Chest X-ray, AP view. Patient: 22 years old, sex M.
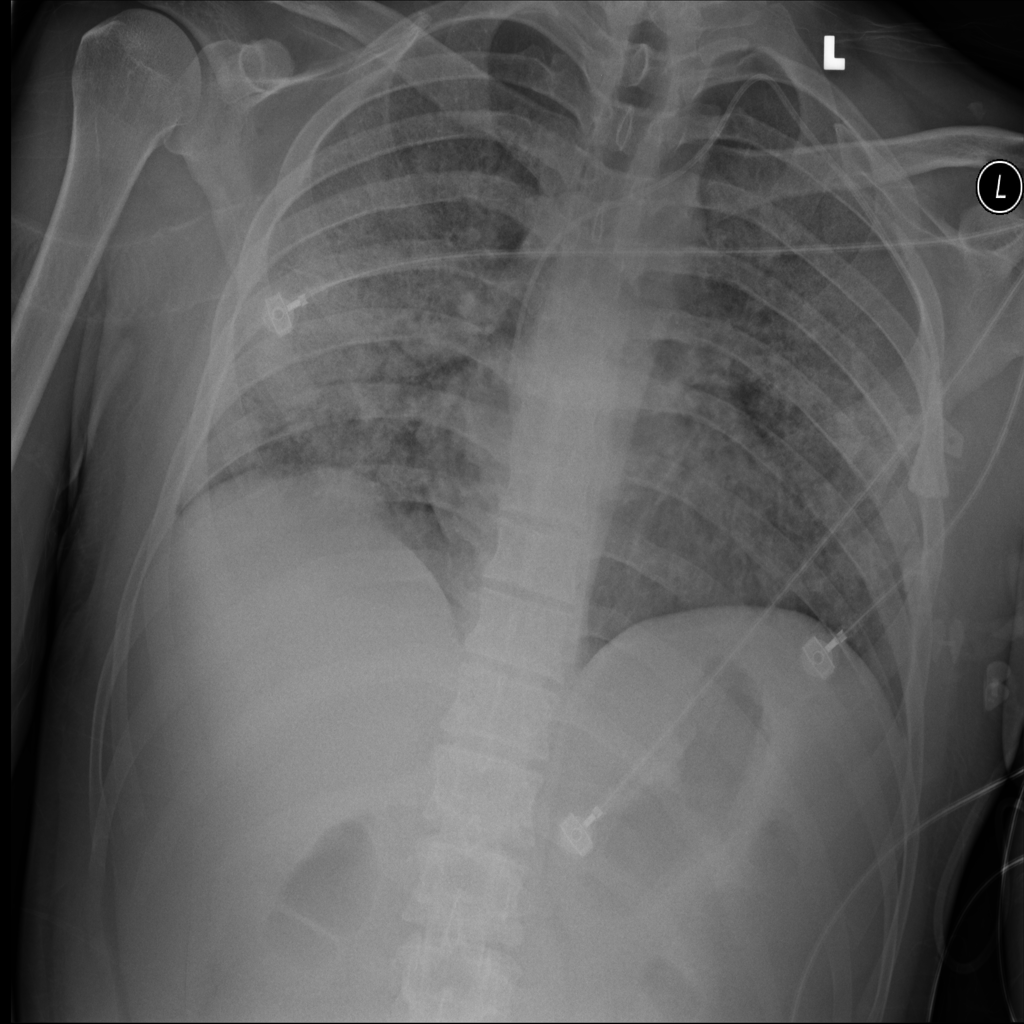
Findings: Infiltration